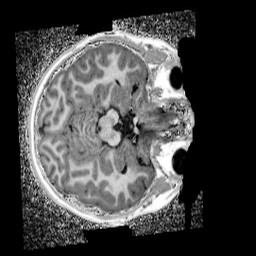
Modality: UNIT1_denoised
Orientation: axial
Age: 11
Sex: female
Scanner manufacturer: siemens
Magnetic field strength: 3 T
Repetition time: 4 s
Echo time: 0.00299 s